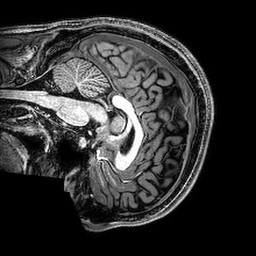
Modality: T1w
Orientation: sagittal
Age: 20
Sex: male
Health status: healthy
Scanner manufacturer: philips
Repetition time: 0.008228 s
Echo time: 0.00378 s